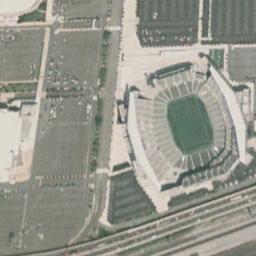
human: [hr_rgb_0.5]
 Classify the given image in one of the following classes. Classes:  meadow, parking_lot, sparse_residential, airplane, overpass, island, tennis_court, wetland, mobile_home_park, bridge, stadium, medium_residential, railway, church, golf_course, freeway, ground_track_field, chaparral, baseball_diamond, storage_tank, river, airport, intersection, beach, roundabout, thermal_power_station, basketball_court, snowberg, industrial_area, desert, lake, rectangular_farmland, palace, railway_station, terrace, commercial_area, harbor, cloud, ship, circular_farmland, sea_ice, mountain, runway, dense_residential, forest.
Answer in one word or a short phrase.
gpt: stadium